Question: Just curious about this. Following are two code snippets for the same function:
'''
void MyFunc1()
{
int i = 10;
object obj = null;
if(something) return;
}
'''
And the other one is...
'''
void MyFunc1()
{
if(something) return;
int i = 10;
object obj = null;
}
'''
Now does the second one has the benefit of NOT allocating the variables when is true? OR the local stack variables (in current scope) are always allocated as soon as the function is called and moving the return statement to the top has no effect?
<URL> says
Here is a comparison of the IL code for these two functions. Func2 refers to second snipped. It seems like the variable in both the cases are allocated at the beginning, though in case of Func2() they are initialized later on. So no benefit as such I guess.

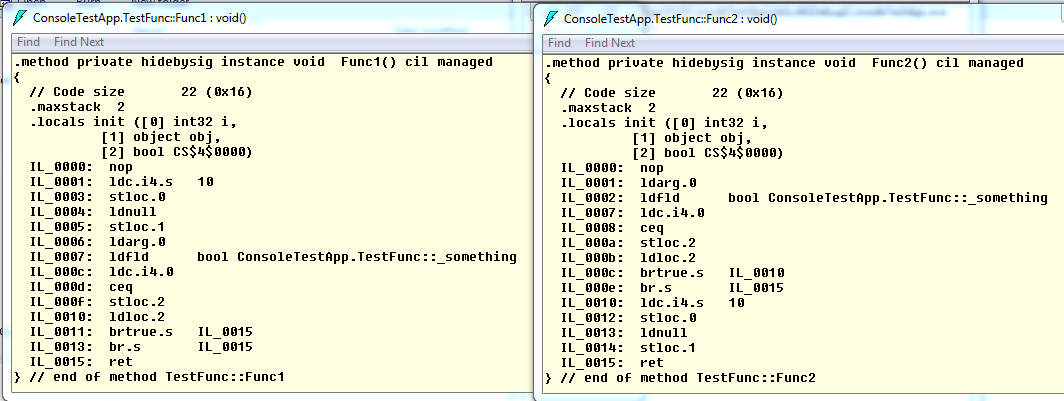
Answer: The only way to know for sure when this happens , , is to look at the code the JIT compiler emits . None of us can even answer the specific question with authority (well, I guess someone who wrote the CLR could, provided they knew which version of the CLR you're using, and possible some other details about configuration and your actual program code).
Any allocation on the stack of a local variable is strictly "implementation detail". And the CLS doesn't promise us any specific implementation.
Some locals wind up on the stack per se, normally due to being stored in a register, but it would be legal for the runtime to use heap space instead, as long as it preserves the normal lifetime semantics of a local vaiable.
See also Eric Lippert's excellent series <URL>